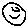
Label: smiley face